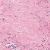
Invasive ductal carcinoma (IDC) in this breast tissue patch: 0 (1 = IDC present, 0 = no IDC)